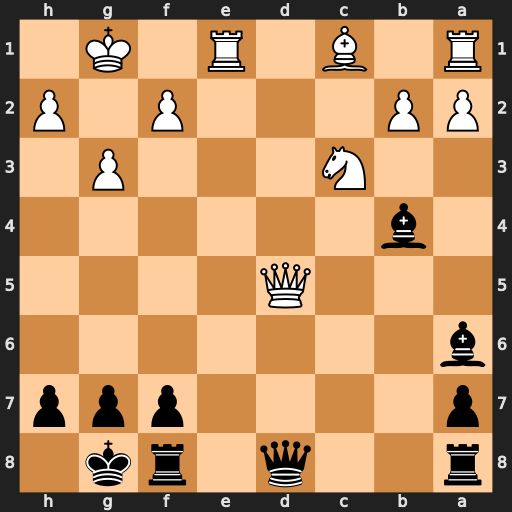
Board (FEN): r2q1rk1/p4ppp/b7/3Q4/1b6/2N3P1/PP3P1P/R1B1R1K1
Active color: b
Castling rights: -
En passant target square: -
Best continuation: Qxd5 Nxd5 Bxe1